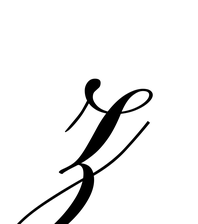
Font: PinyonScript-Regular